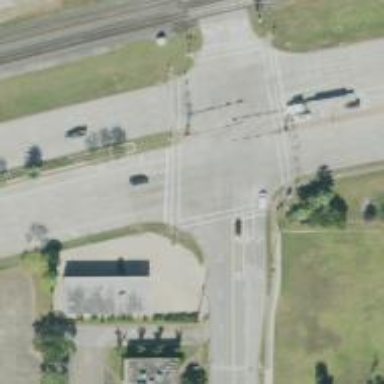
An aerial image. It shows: Crossing on the road with line markings.